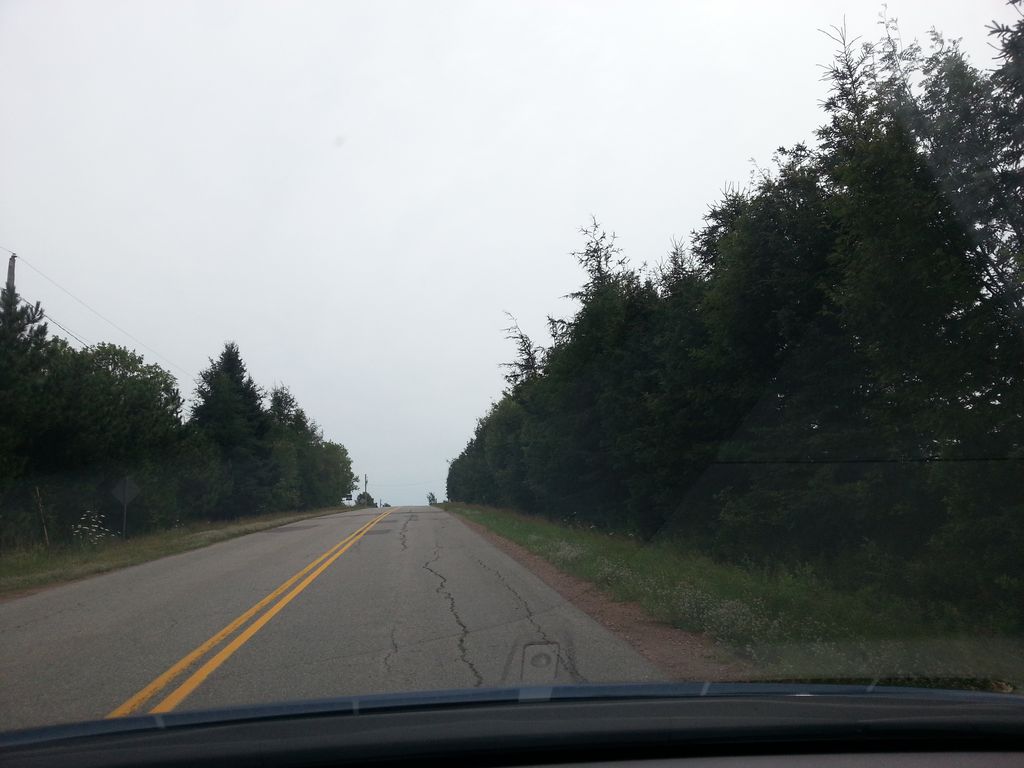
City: charlottetown